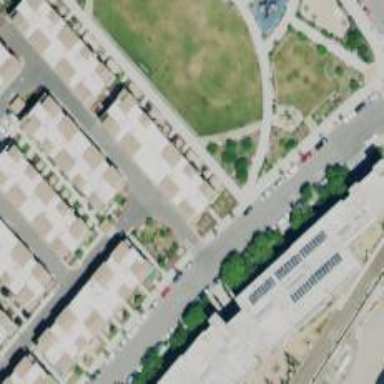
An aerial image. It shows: Alleyway designated as service road.